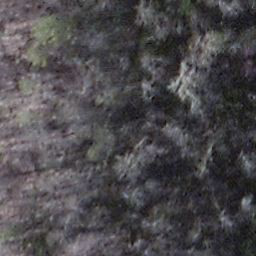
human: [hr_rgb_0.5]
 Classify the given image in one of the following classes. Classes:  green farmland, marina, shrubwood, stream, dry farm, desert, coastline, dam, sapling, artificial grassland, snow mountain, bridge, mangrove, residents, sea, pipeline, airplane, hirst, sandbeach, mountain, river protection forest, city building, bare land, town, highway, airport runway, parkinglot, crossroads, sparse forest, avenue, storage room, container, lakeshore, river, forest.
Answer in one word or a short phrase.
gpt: shrubwood